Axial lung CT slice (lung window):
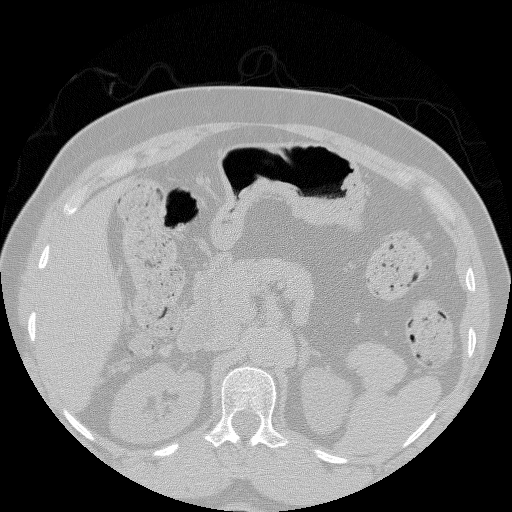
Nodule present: no